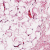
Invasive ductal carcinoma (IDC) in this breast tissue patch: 0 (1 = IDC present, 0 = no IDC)